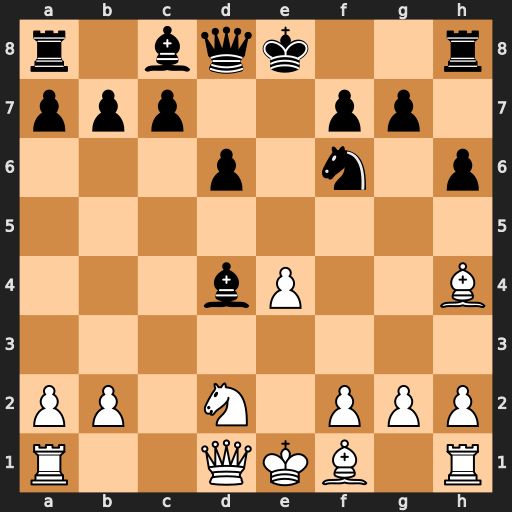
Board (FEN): r1bqk2r/ppp2pp1/3p1n1p/8/3bP2B/8/PP1N1PPP/R2QKB1R
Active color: w
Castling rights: KQkq
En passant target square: -
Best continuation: Qa4+ Bd7 Qxd4